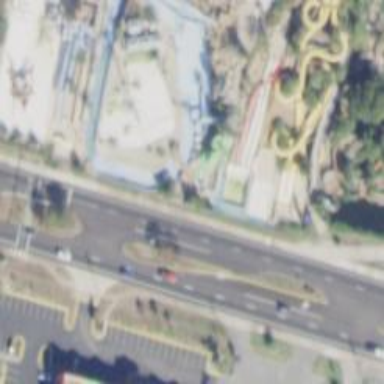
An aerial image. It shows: Water slide attraction.